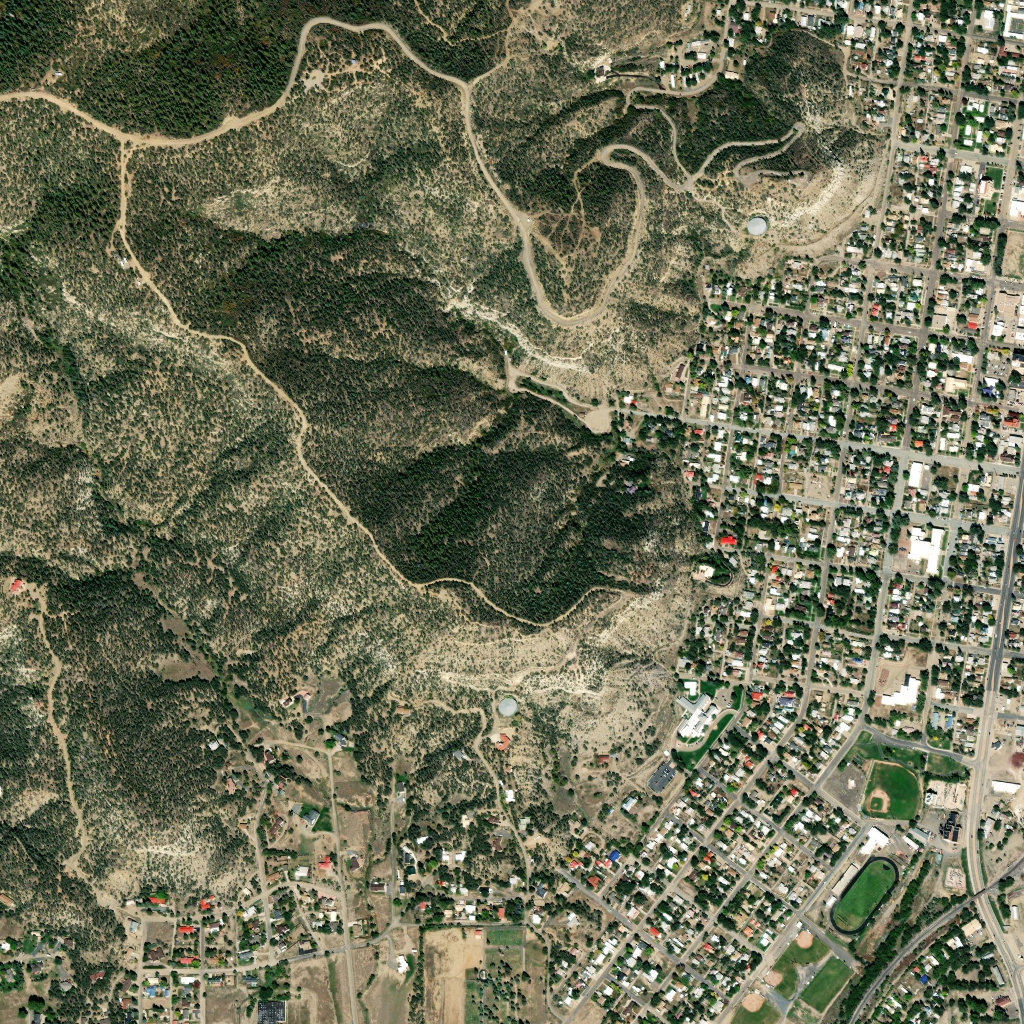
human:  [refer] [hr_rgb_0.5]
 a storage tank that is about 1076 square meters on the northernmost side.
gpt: <box>[[72, 20, 74, 23, 0]]</box>

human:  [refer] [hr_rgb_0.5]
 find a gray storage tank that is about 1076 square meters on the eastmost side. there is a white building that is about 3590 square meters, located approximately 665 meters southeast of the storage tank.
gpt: <box>[[72, 20, 74, 23, 0]]</box>

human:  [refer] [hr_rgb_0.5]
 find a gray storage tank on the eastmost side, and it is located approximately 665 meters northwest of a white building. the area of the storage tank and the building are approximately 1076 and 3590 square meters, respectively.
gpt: <box>[[72, 20, 74, 23, 0]]</box>